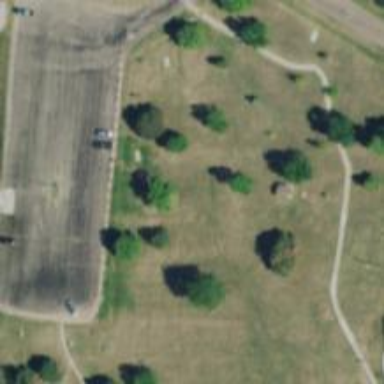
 specifically designed for the sport of disc golf."